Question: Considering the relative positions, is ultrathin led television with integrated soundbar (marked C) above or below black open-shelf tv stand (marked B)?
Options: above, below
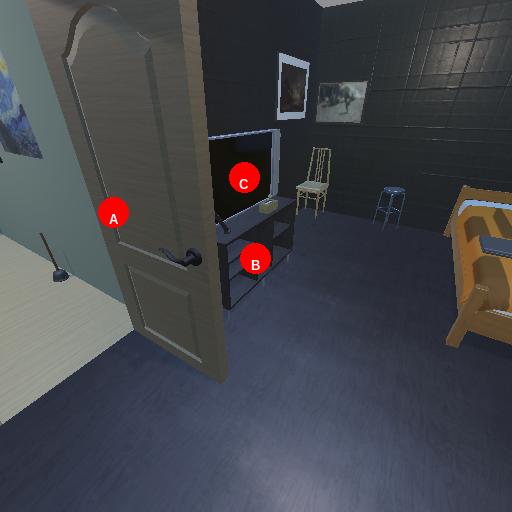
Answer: above